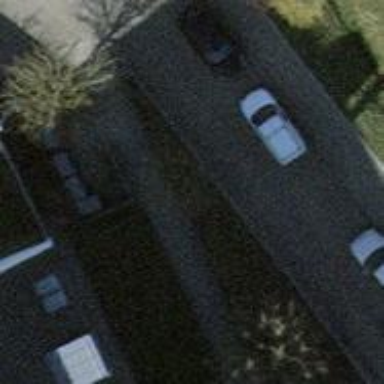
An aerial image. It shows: Street-side parking available in parallel orientation.